高一 · 代数
已知 $\mathrm{a}>0$ 且 $\mathrm{a} \neq 1, \mathrm{f}(\mathrm{x})=\mathrm{x}^{2}-\mathrm{a}^{\mathrm{x}}$, 当 $\mathrm{x} \in(-1,1)$ 时均有 $\mathrm{f}(\mathrm{x})<\frac{1}{2}$, 则实数 $\mathrm{a}$ 的取值范围是 ( )
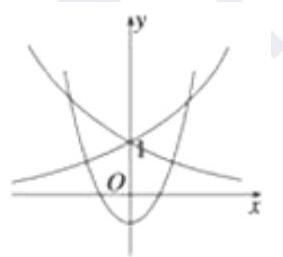
A. $\left(0, \frac{1}{2}\right] \cup[2,+\infty)$
B. $\left[\frac{1}{4}, 1\right) \cup(1,4]$
C. $\left[\frac{1}{2}, 1\right)$
$\cup(1,2]$
D. $\left(0, \frac{1}{4}\right] \cup[4,+\infty)$
答案: C
解析: 由题意可知, $a^{x}>x^{2}-\frac{1}{2}$ 在 $(-1,1)$ 上恒成立,

令 $\mathrm{y}_{1}=\mathrm{a}^{\mathrm{x}}, \mathrm{y}_{2}=\mathrm{x}^{2}-\frac{1}{2}$, 由图象知:

$0<\mathrm{a}<1$ 时 $\mathrm{a}^{1} \geq 1^{2}-\frac{1}{2}=\frac{1}{2}$, 即 $\frac{1}{2} \leq \mathrm{a}<1$;

当 $a>1$ 时, $a^{-1} \geq 1^{2}-\frac{1}{2}=\frac{1}{2}$, 可得 $1<a \leq 2$.

$\therefore{ }^{\frac{1}{2}} \leq \mathrm{a}<1$ 或 $1<\mathrm{a} \leq 2$.

故选 C.
【分析】由题意可知, $a^{x}>x^{2}-\frac{1}{2}$ 在 $(-1,1)$ 上恒成立, 令 $y_{1}=a^{x}, y_{2}=x^{2}-\frac{1}{2}$, 结合图象,列出不等式组, 解不等式组, 求出 $\mathrm{a}$ 的取值范围.